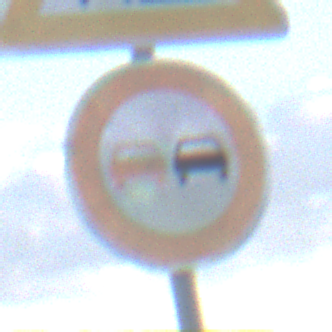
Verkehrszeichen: Ueberholverbot
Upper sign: Arbeitsstelle
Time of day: SunriseSunset
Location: Outdoor (Nature)
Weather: PartlyCloudy
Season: NotSpecified
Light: Natural